Question: A simplified version of what I want to do is to turn a tree like this:

Into an array like this: ["abc","abd","ae"]
Basically I want to traverse the tree from it's root node to each of the children.
I've tried doing this by putting a for-in loop in a recursive block, but the problem was that the for loop would start over each time the block was recursed. When I tried running the block asynchronously I kept getting EXC_BAD_ACCESS
Any suggestions?
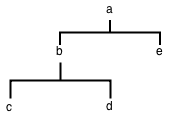
Answer: Say the tree is represented like this:
'''
@interface TreeNode : NSObject
@property(weak,nonatomic) TreeNode *parent;
@property(strong,nonatomic) NSArray *children;
@end
'''
The lineage (which is what you're looking for) of any node, is a list of nodes from the root to the node. This can be defined recursively like this:
'''
- (NSArray *)lineage {
if (!self.parent) {
return @[self];
} else {
NSMutableArray *lineage = [[self.parent lineage] mutableCopy];
[lineage addObject:self];
return lineage;
}
}
'''
You're looking for the lineages of the leaves, so we need a way to collect the leaves. We can do that if we can traverse the tree. This is a good application for blocks, like this:
'''
- (void)depthFirst:(void (^)(TreeNode *))block {
for (TreeNode *node in self.children) {
[node depthFirst:block];
}
return block(self);
}
'''
And that provides a natural way to collect leaves:
'''
- (NSArray *)leaves {
NSMutableArray *leaves = [@[] mutableCopy];
[self depthFirst:^(TreeNode *node) {
if (!node.children) [leaves addObject:node];
}];
return leaves;
}
'''
Putting it together, we get:
'''
- (NSArray *)lineagesOfLeaves {
NSMutableArray lineages = [@[] mutableCopy];
for (TreeNode *leaf in [self leaves]) {
[lineages addObject:[leaf lineage]];
}
return lineages;
}
'''
These methods work on any node in the tree. Though, for your question, you'll want to send 'lineagesOfLeaves' to the tree's root.